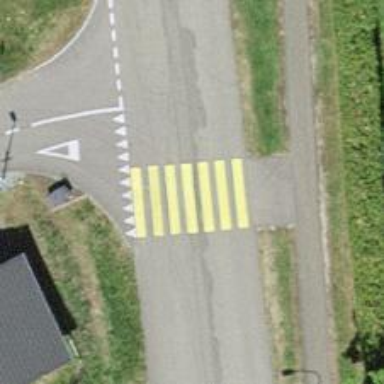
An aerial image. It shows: Zebra crossing on the road.